Interaction volume radius: 10 \u00c5
Interaction volume height: 10 \u00c5
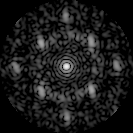
Disorder parameter: 0.4841